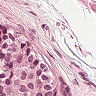
Metastatic tissue present: yes